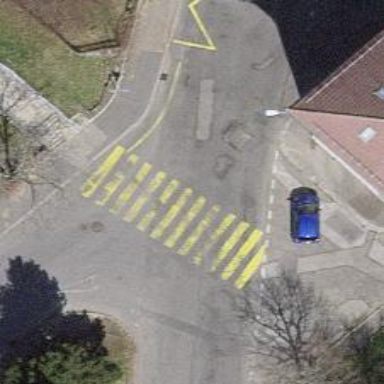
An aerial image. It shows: Zebra crossing on the road.